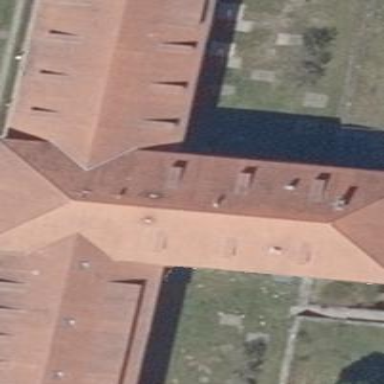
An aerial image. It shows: Building with red roof.